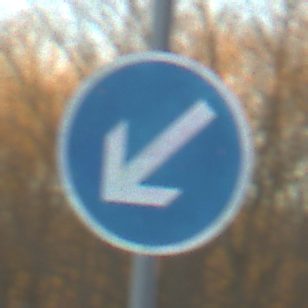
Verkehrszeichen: VorgeschriebeneVorbeifahrtLinks
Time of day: SunriseSunset
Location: Outdoor (Nature)
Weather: Clear
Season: Winter
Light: Natural